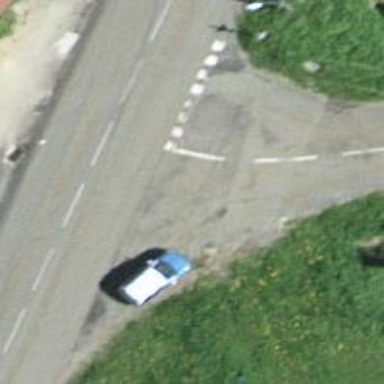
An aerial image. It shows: Road with "give way" sign.